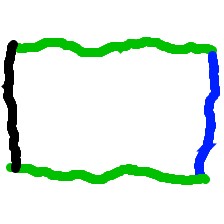
Shape: rectangle